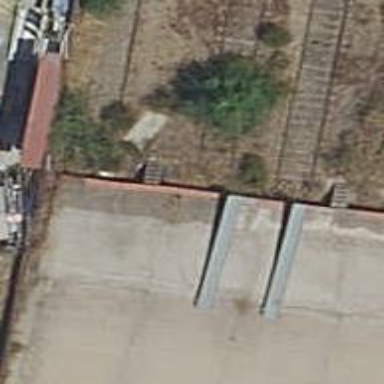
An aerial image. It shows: Railway buffer stop.